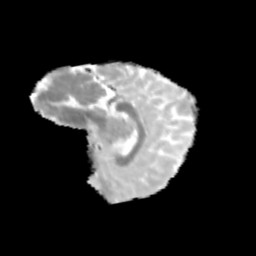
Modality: MD
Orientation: sagittal
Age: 12
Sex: female
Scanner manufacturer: siemens
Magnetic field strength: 3 T
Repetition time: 3.8 s
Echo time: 0.07 s